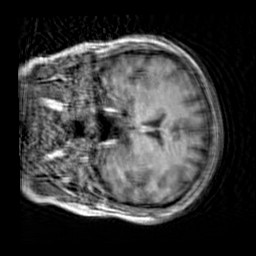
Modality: T1w
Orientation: coronal
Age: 22
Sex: female
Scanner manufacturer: siemens
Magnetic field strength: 3 T
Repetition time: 2.3 s
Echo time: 0.00303 s